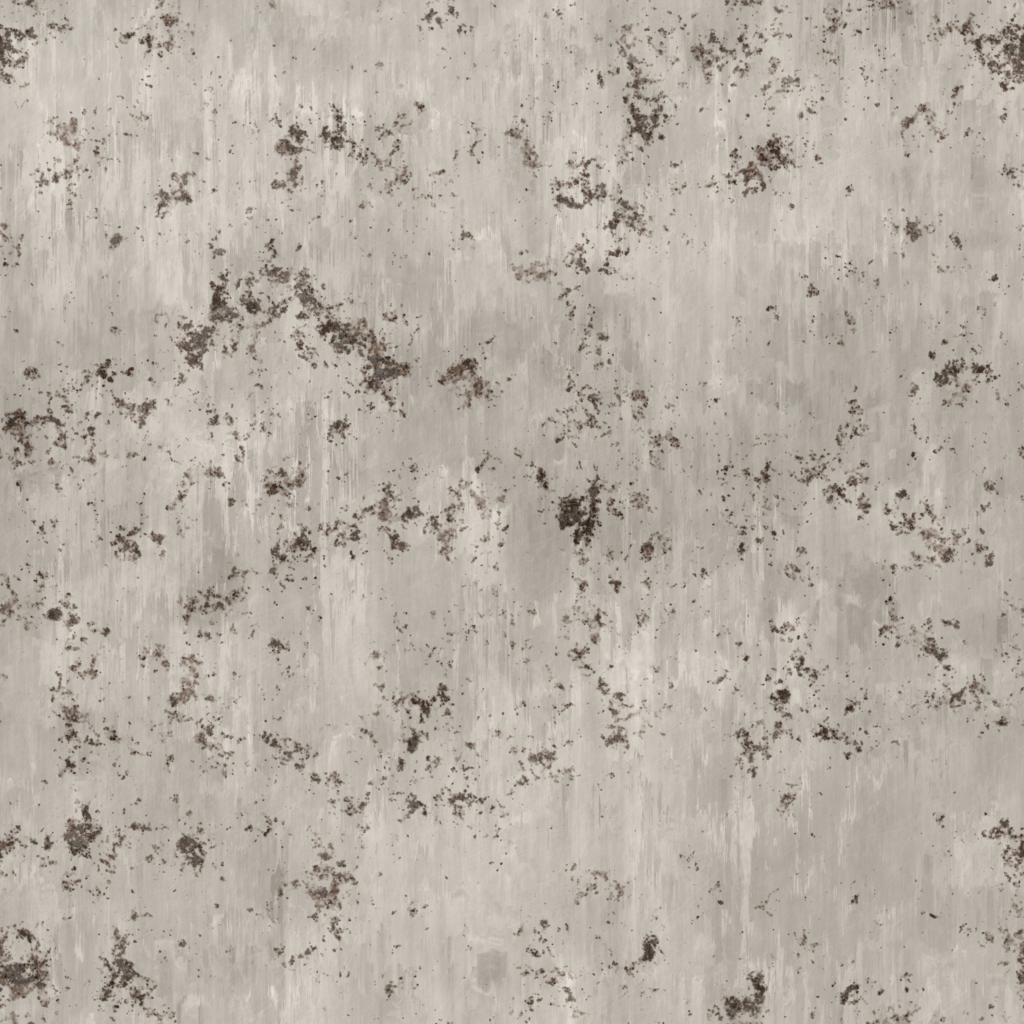
Texture map type: Color